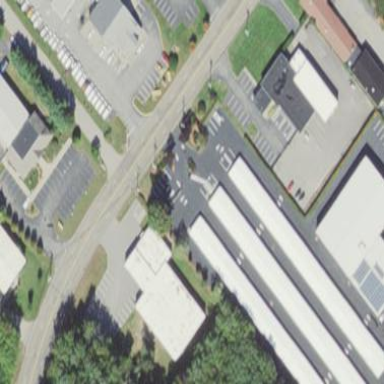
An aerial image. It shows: Commercial building used as storage facility.